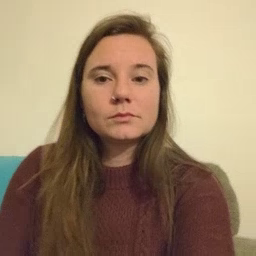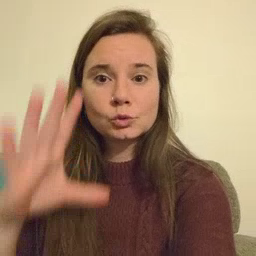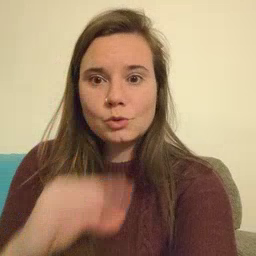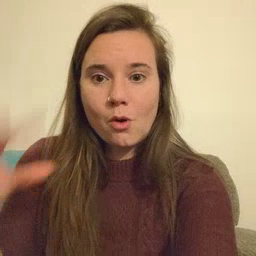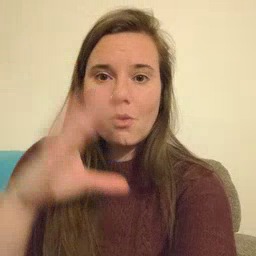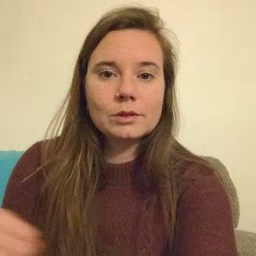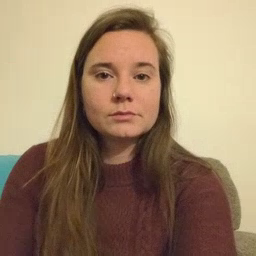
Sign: story